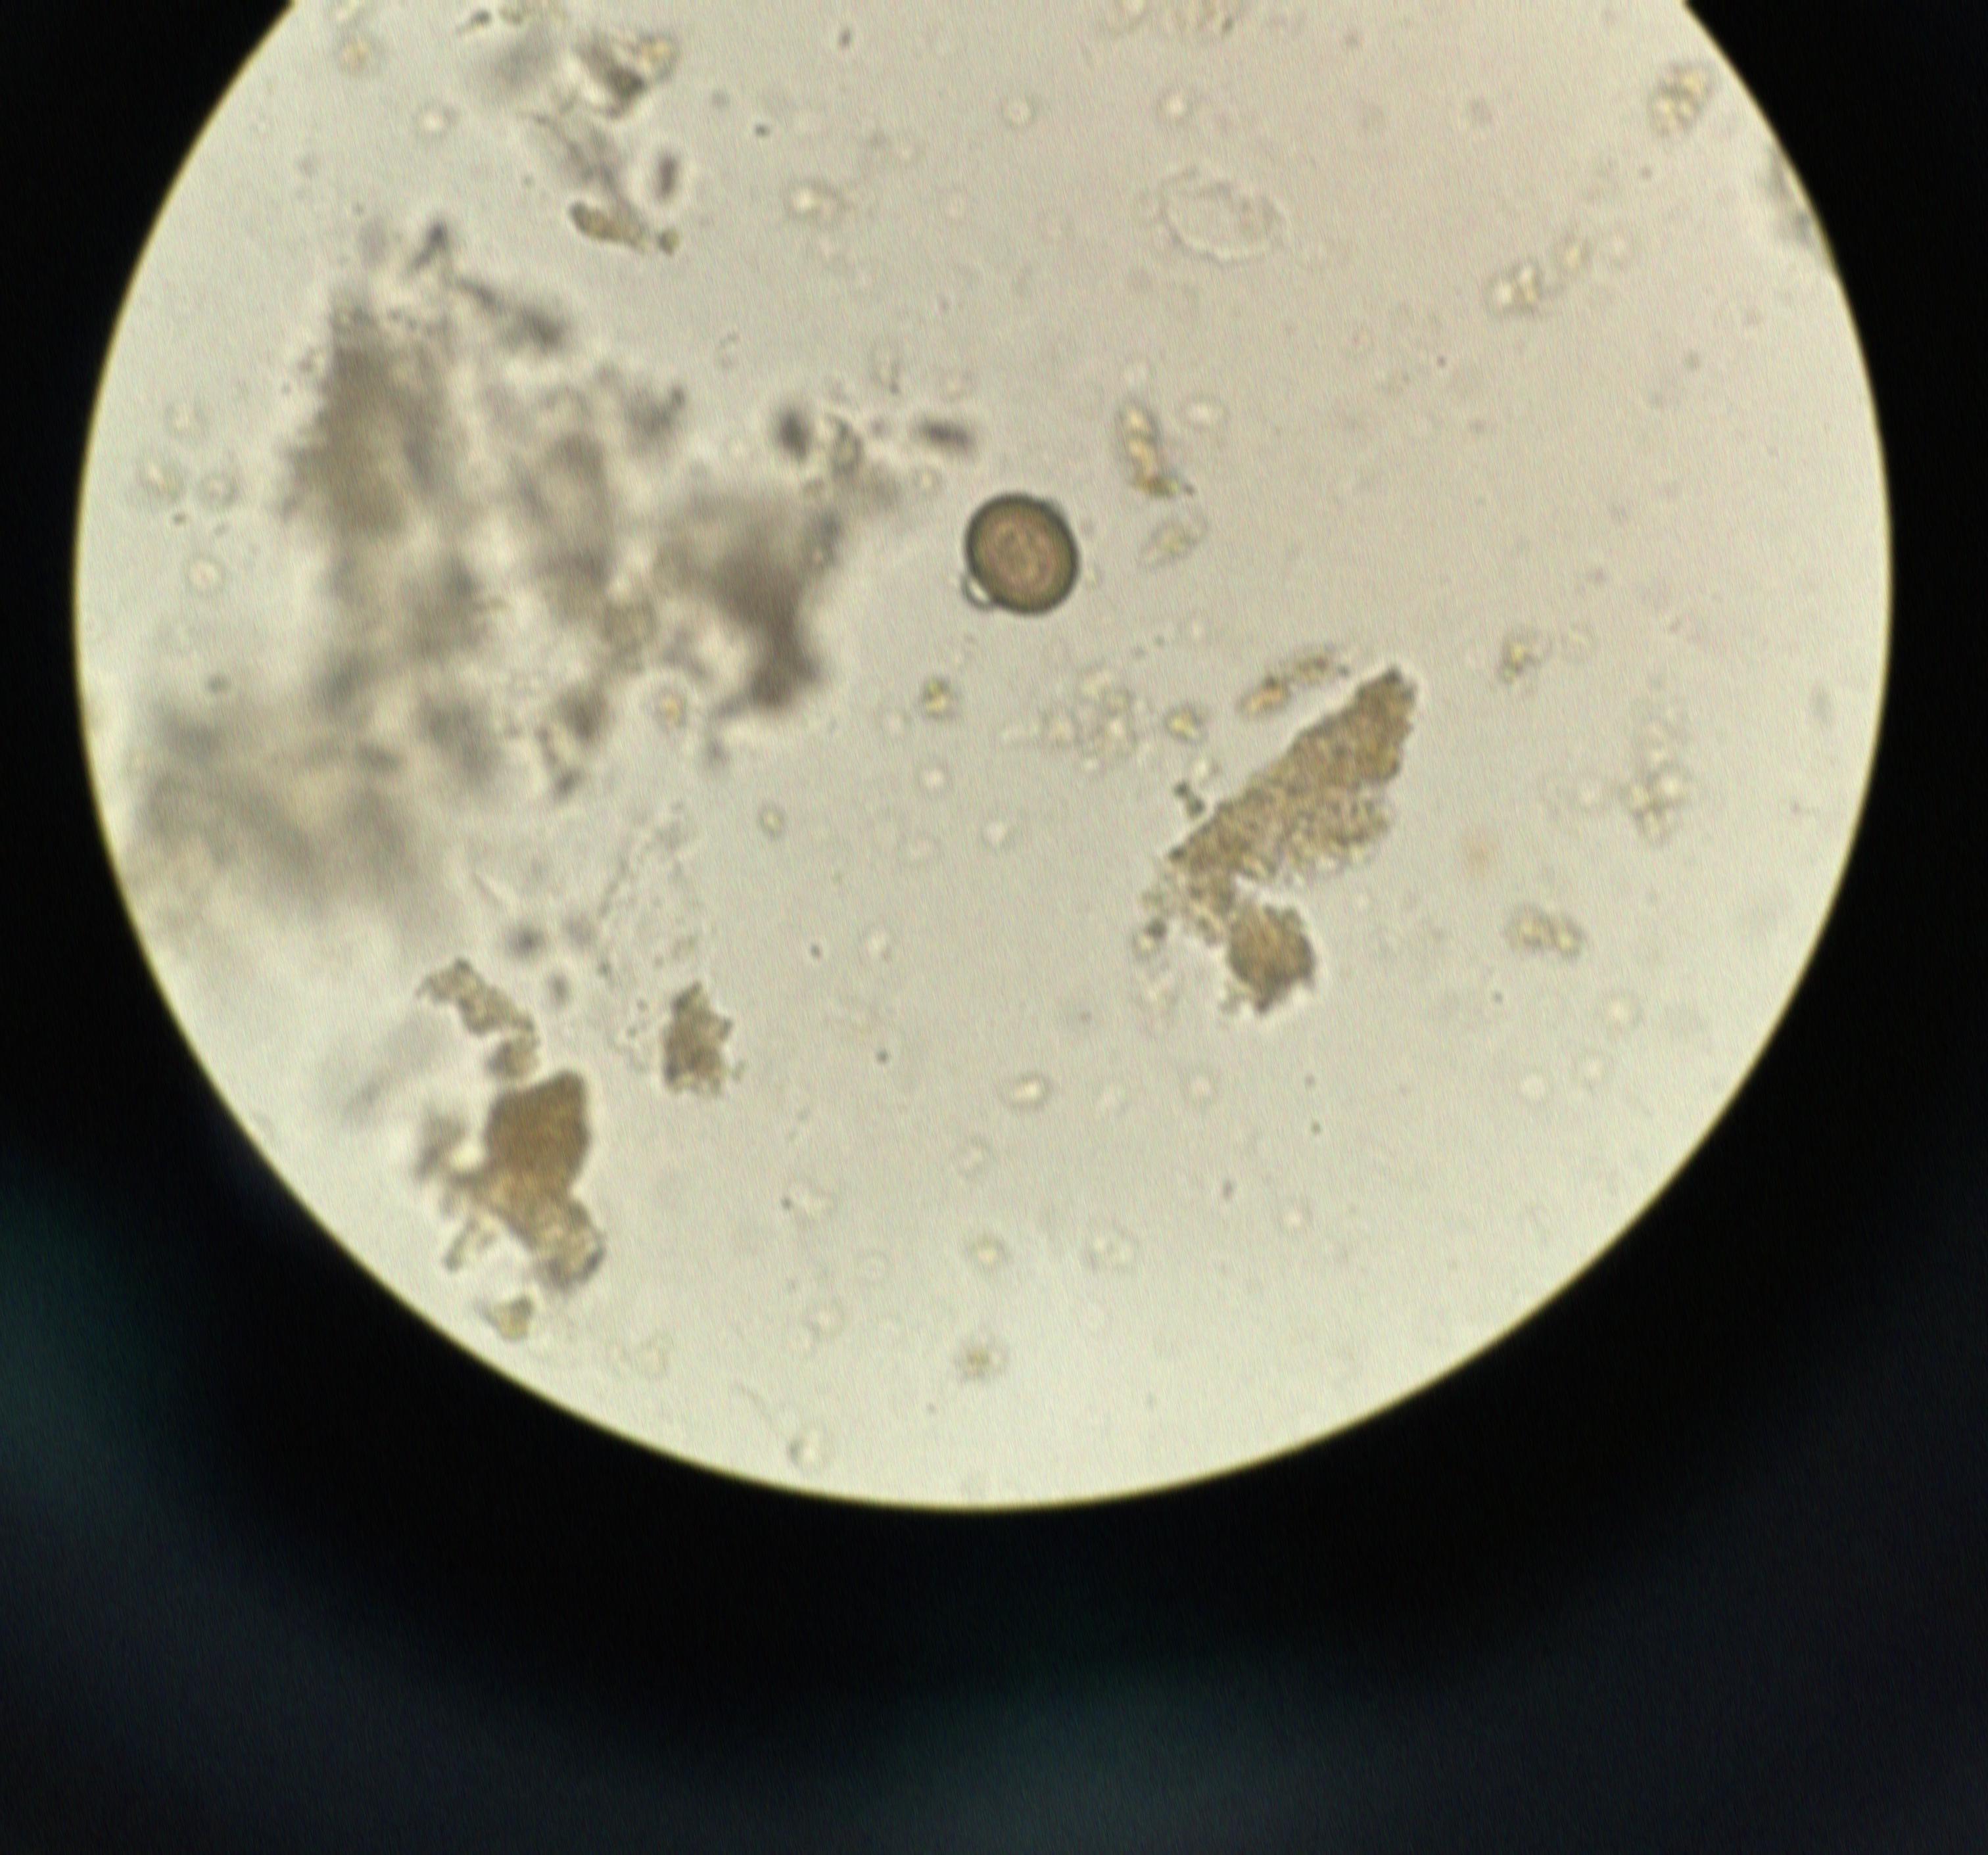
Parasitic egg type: Taenia spp. egg